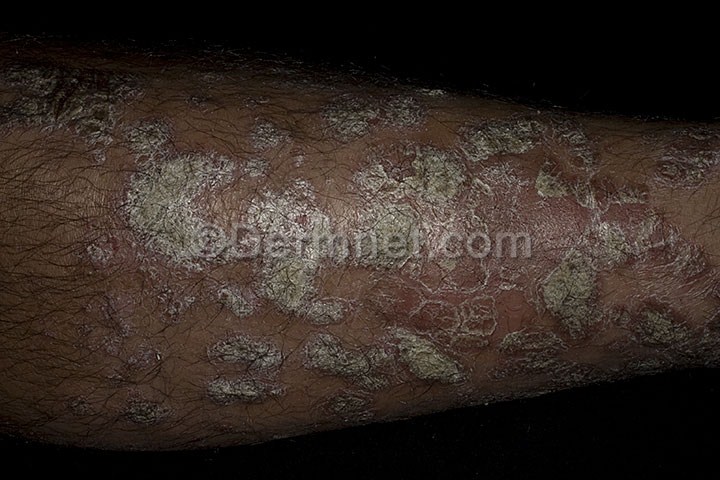
Disease: Psoriasis pictures Lichen Planus and related diseases